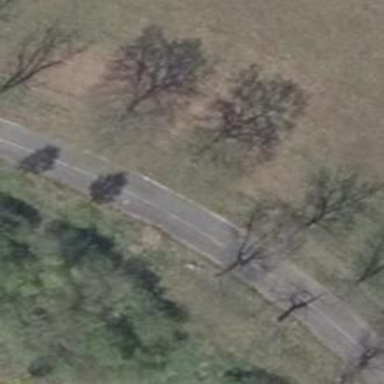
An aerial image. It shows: Service road that is part of old road.